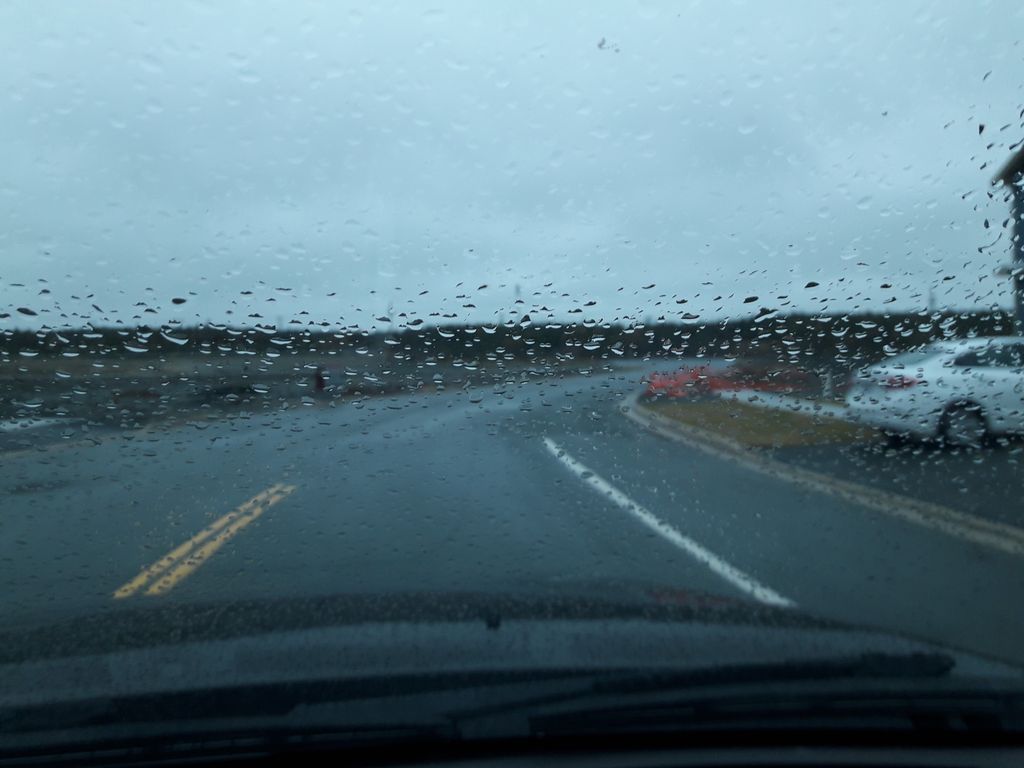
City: st_johns